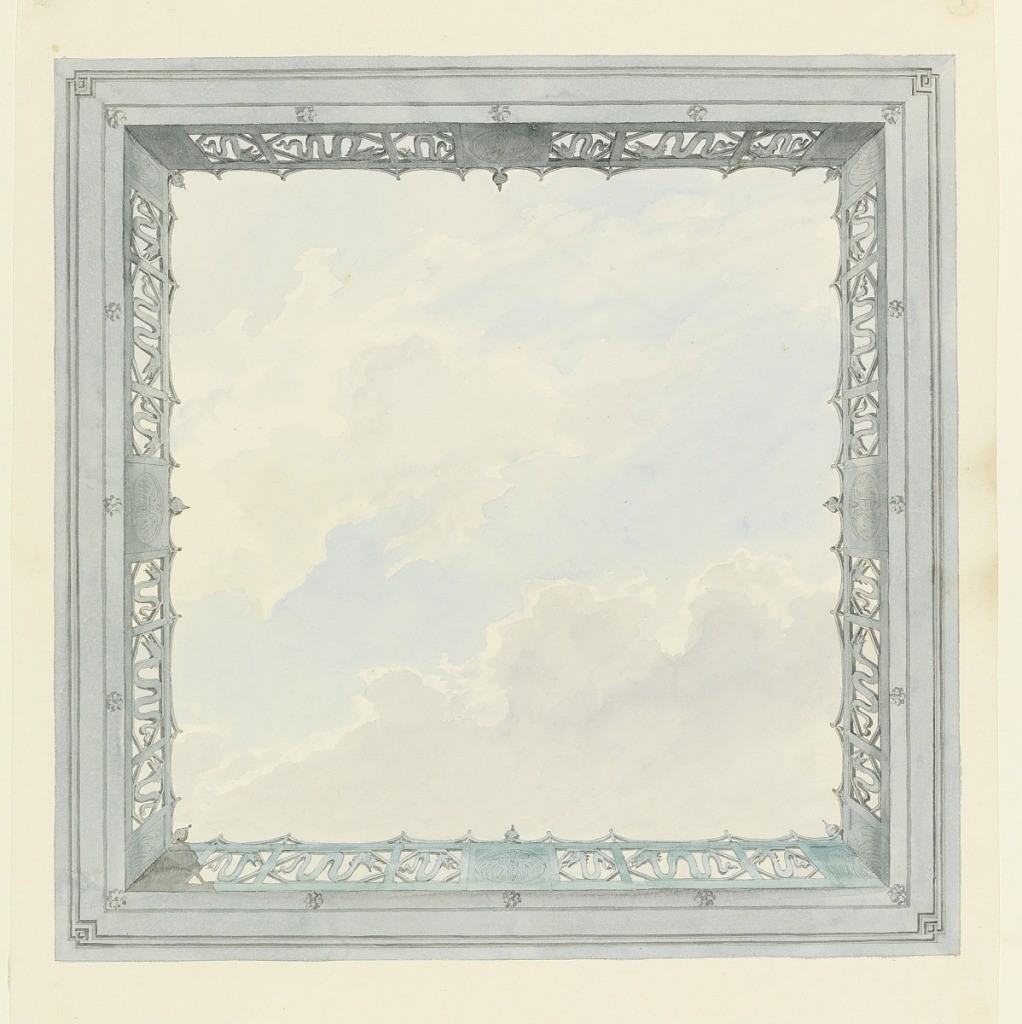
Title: Design for Ceiling Decoration, Probably for the Entrance Hall
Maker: Frederick Crace, English, 1779–1859
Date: ca. 1820
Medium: Brush and watercolor, graphite on paper
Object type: Drawing
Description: Vertical rectangle. Design for the Royal Pavilion, Brighton. Design for the ceiling of a square compartment, consisting of the painted representation of a clouded sky surrounded by a balustrade, seen in perspective. A serpent motif used in the design of the balustrade.

Original album associated with this collection still exists.  See 1948-40-1 accessory